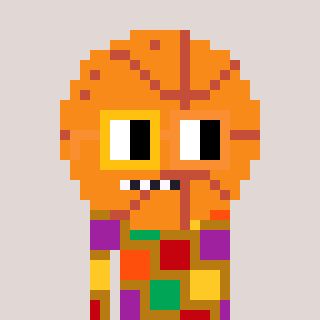
a pixel art character with square yellow and orange glasses, a basketball-shaped head and a gold-colored body on a warm background